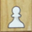
Piece: wP